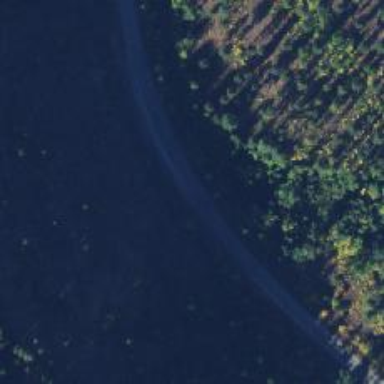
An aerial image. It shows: Abandoned road.